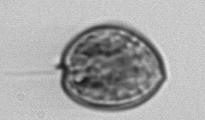
Label: Prorocentrum